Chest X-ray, PA view. Patient: 76 years old, sex M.
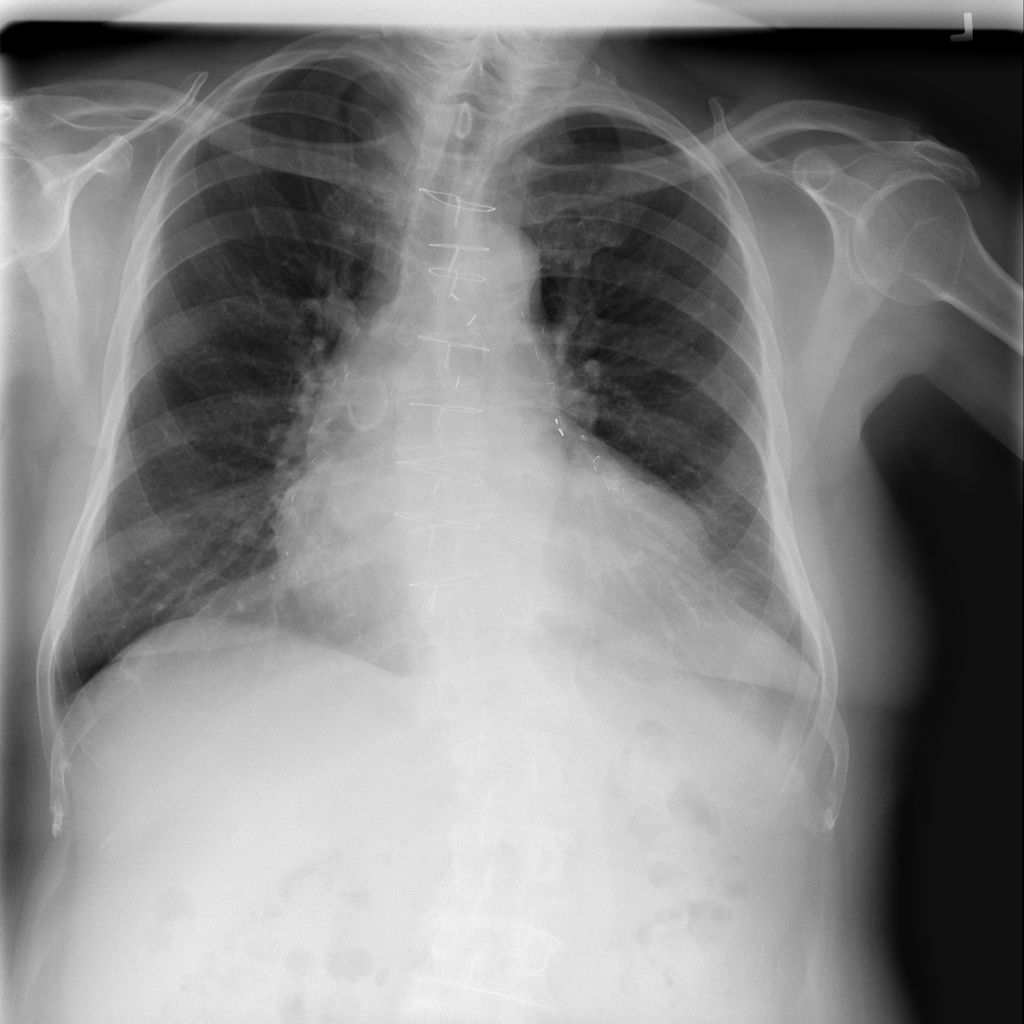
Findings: No Finding